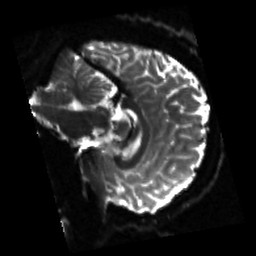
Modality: sbref
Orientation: sagittal
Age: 23
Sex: female
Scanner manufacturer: siemens
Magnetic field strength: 3 T
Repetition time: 3.23 s
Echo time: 0.0892 s